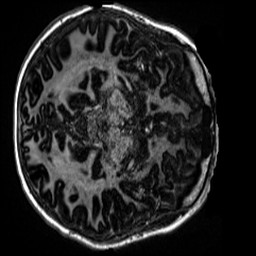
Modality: MP2RAGE
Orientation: axial
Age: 13
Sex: male
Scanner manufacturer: siemens
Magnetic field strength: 3 T
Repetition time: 4 s
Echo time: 0.00299 s